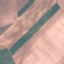
Land use / land cover: AnnualCrop